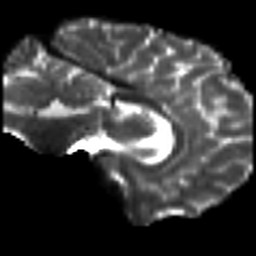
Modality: T2w
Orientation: sagittal
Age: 23
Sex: male
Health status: ill
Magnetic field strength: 3 T
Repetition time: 9 s
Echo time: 0.093 s